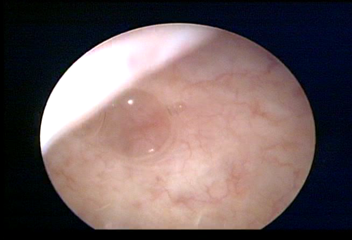
Modality: WLC
Class: Foreign bodies
Subclass: AirBubble
Bladder cancer association: No
Annotated structures: Air bubble